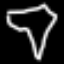
Label: diamond